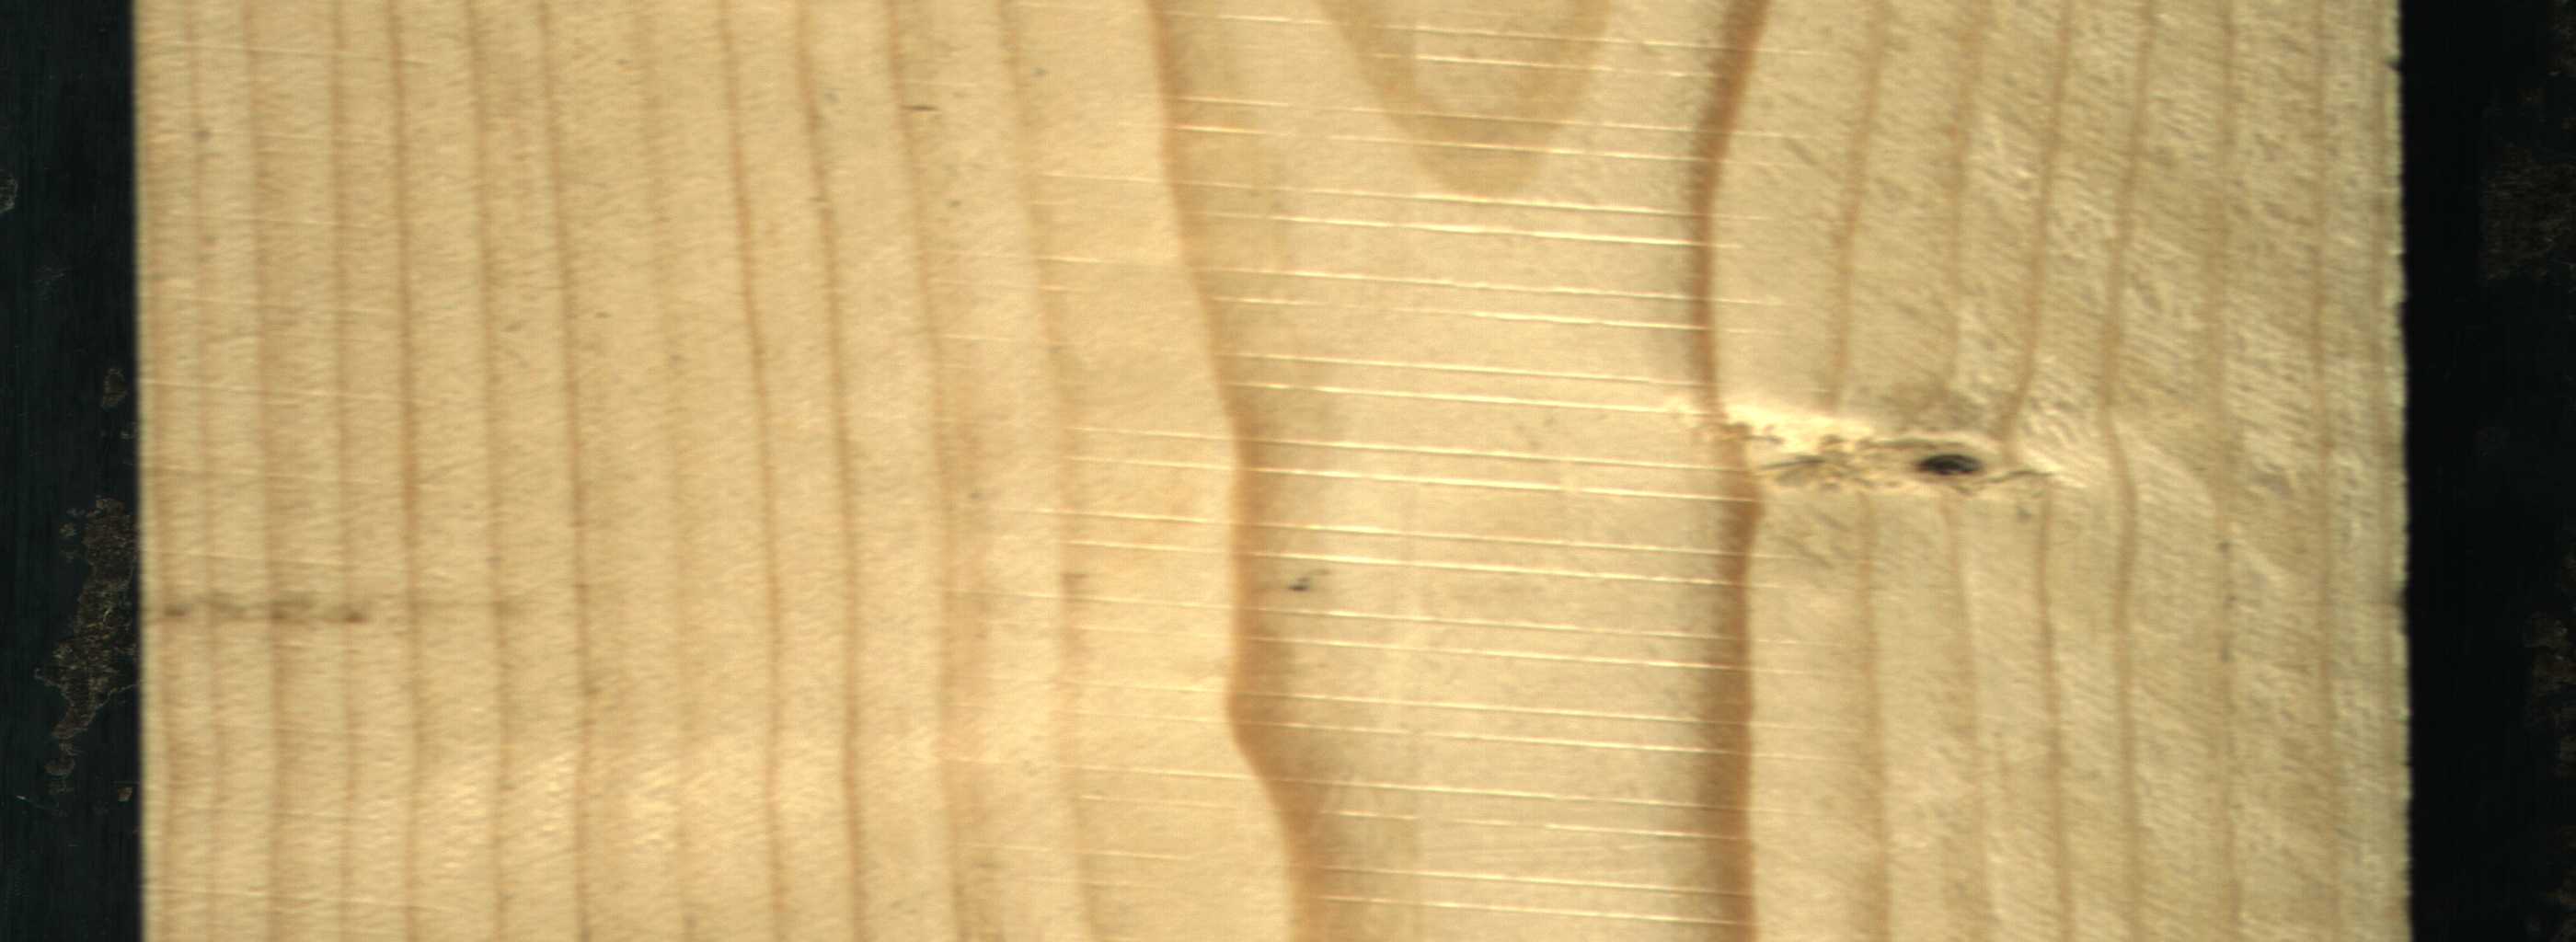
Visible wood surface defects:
Dead_Knot